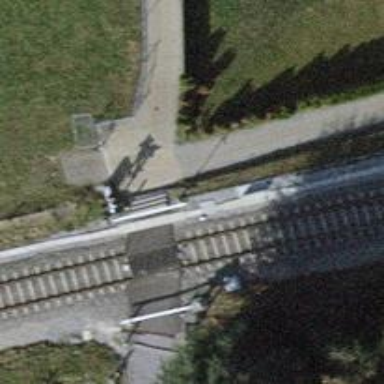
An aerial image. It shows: Crossing for the railway.